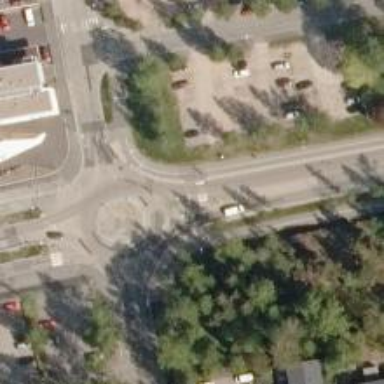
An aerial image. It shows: Secondary road with asphalt surface leading to roundabout junction.